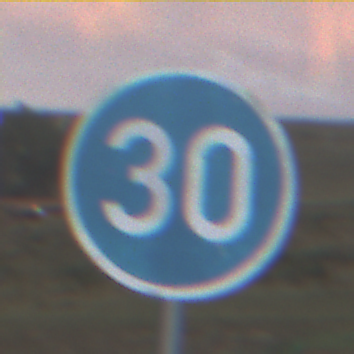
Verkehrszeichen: VorgeschriebeneMindestgeschwindigkeit
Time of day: SunriseSunset
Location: Outdoor (RoadRail)
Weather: PartlyCloudy
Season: NotSpecified
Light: Natural